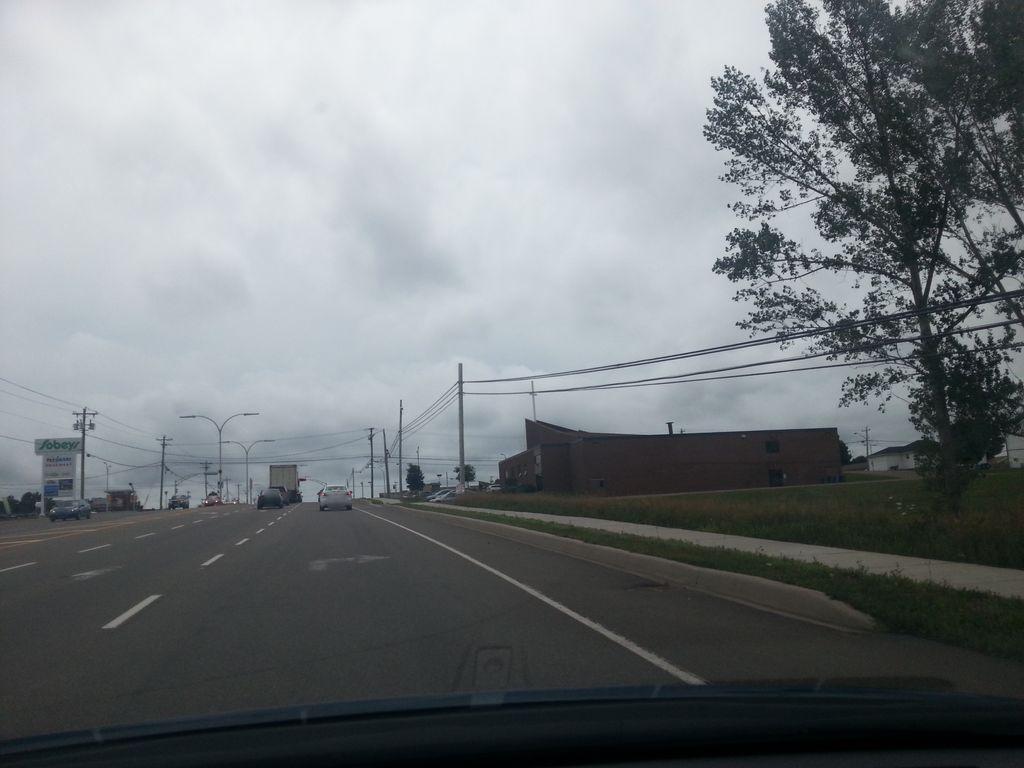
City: charlottetown